Field crop: tomato
Growth stage: 1
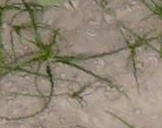
Species: cyperus